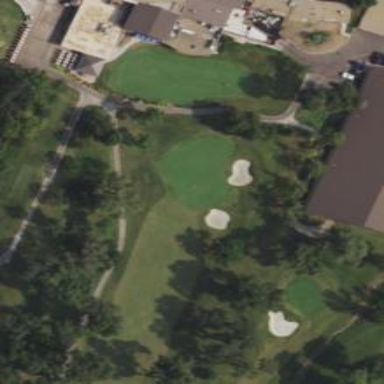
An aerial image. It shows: View of golf hole.